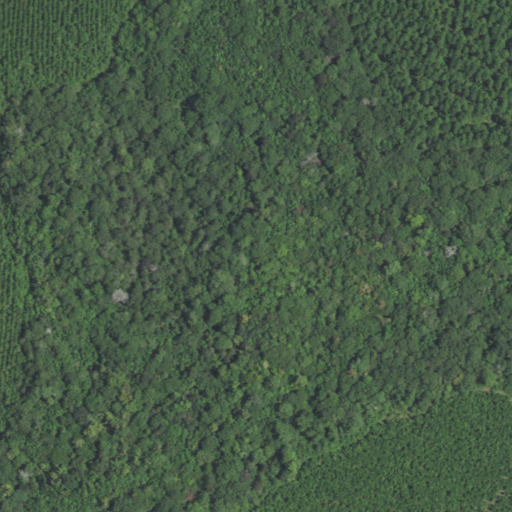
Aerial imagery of valley in Louisiana named Clark Hollow containing woody wetlands, evergreen forest, deciduous forest, and open development